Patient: sex F, age 54
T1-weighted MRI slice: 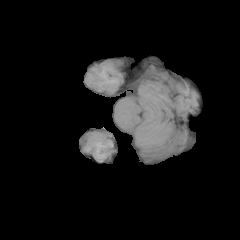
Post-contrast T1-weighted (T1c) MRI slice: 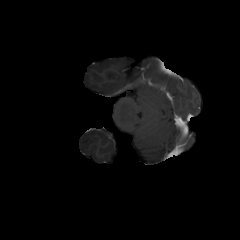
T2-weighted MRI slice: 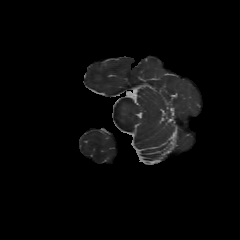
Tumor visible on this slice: no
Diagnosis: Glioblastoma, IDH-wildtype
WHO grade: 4